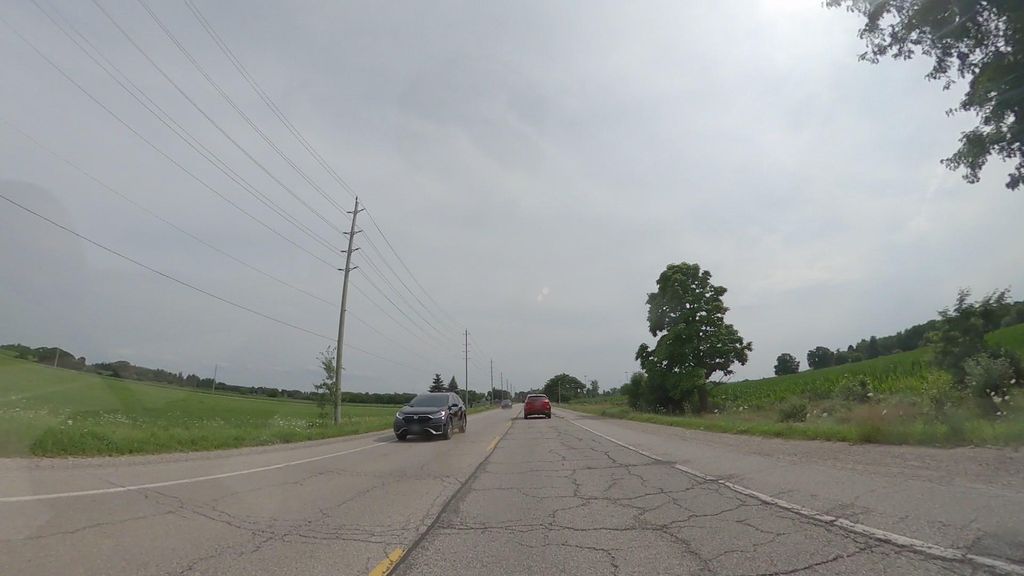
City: kitchener-waterloo